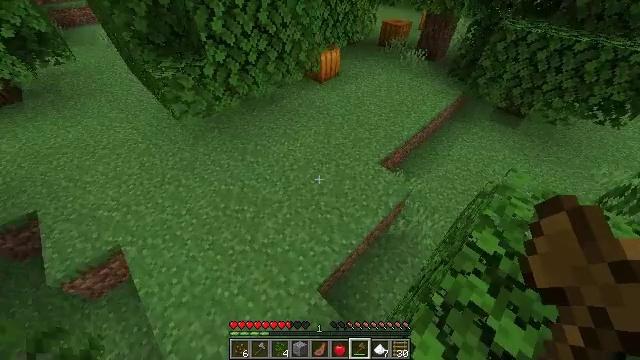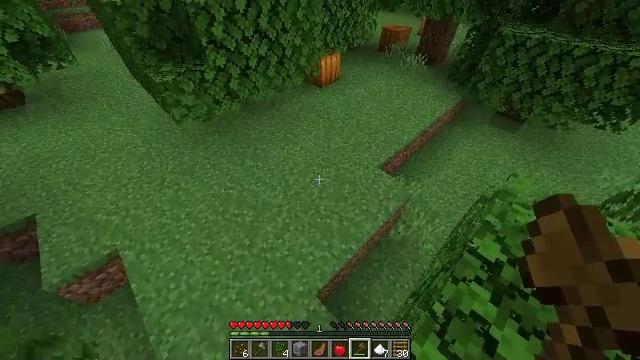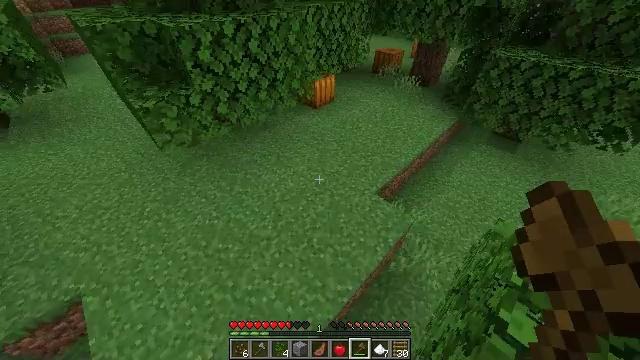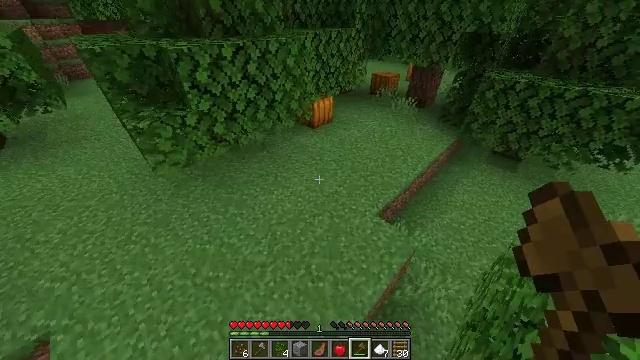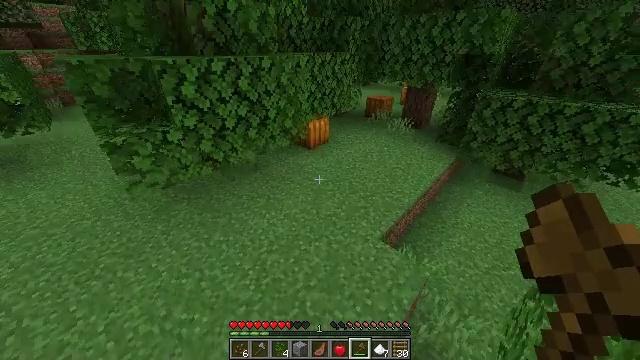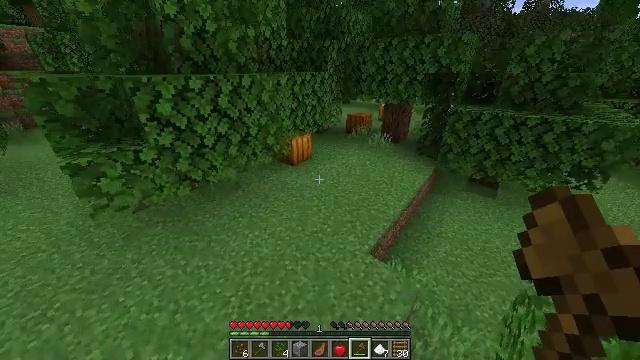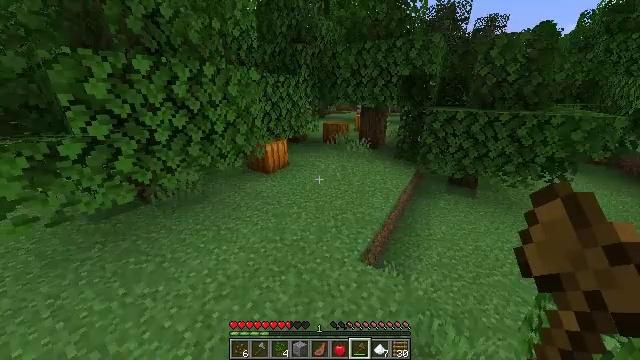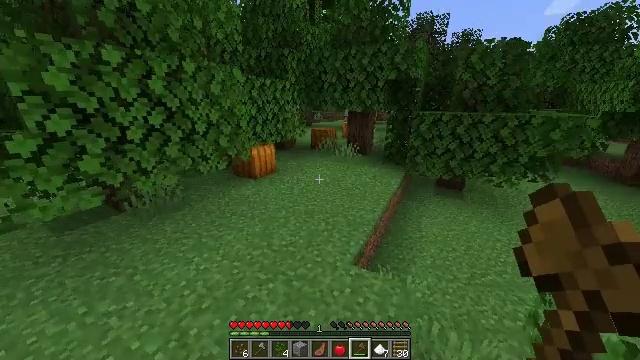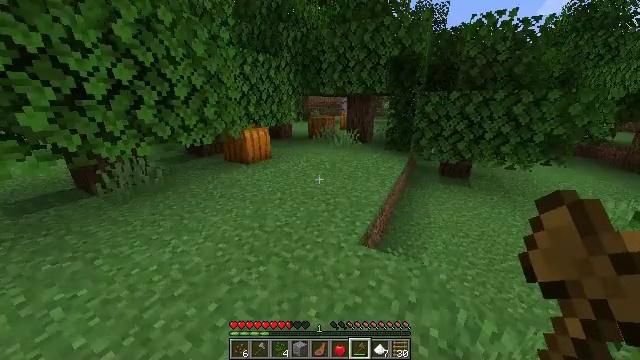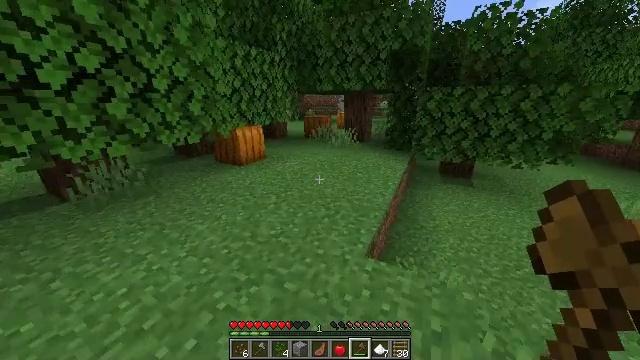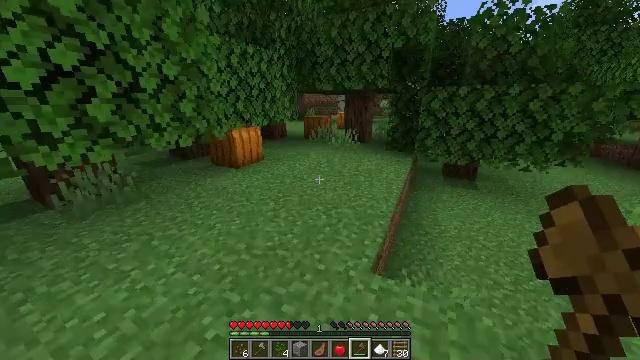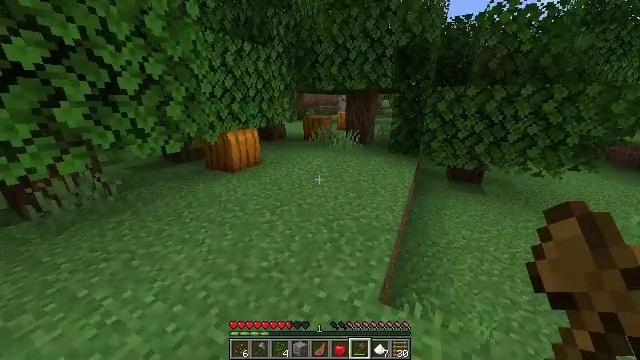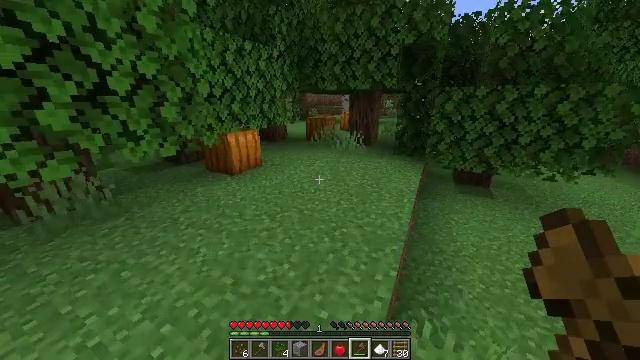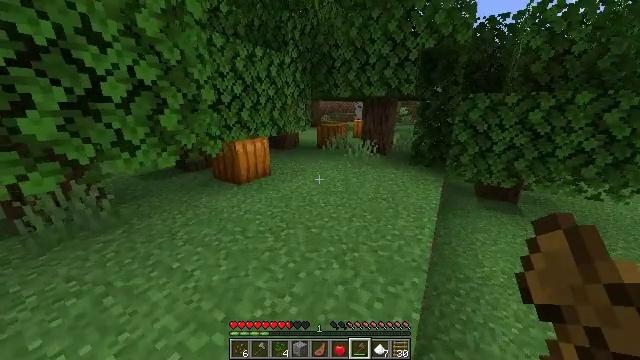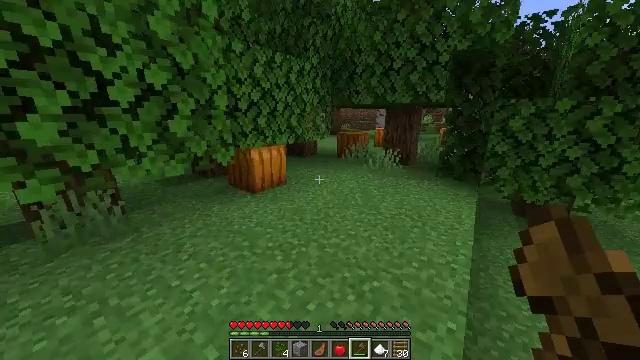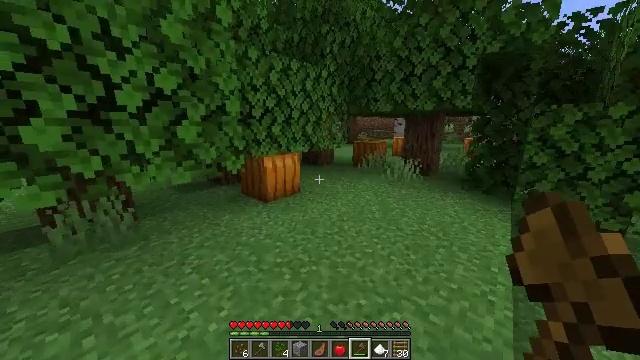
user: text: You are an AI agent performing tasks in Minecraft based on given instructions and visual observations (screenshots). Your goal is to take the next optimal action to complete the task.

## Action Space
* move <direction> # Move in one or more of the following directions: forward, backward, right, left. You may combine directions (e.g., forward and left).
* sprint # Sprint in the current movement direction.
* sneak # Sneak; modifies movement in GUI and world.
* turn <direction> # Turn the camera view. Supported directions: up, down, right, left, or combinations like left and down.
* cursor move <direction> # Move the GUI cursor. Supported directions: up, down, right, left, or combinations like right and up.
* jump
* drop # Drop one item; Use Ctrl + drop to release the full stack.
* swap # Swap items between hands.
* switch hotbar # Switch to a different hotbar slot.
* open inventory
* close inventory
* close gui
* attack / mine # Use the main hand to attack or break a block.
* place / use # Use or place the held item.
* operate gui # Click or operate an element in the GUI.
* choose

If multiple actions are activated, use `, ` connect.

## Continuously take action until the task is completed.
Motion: motion action
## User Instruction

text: Harvest a pumpkin from the field.
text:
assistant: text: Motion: move forward
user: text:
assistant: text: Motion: move forward, sprint, turn up
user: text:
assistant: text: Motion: move forward, sprint, turn up
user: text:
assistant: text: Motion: move forward, sprint, turn right and up
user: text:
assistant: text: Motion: move forward, turn right and up
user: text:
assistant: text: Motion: move forward, turn right and up
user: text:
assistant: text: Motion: move forward, turn right and up
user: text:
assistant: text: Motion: move forward, sprint
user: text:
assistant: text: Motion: move forward, sprint, turn right
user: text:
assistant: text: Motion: move forward, sprint
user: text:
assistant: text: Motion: move forward
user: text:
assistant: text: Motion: move forward
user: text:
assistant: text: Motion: move forward, turn left and up
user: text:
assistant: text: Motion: move forward, turn left and up
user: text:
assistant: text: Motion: move forward, turn left and up
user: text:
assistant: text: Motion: move forward, turn left and up
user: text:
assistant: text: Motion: move forward, turn left
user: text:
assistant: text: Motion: move forward, turn left
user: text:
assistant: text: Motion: move forward, turn left and down
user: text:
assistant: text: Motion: move forward and move right, turn left and down
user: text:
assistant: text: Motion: move forward and move right, turn left
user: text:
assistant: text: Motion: move forward and move right, turn left and down
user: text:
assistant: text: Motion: move forward and move right, turn left and down
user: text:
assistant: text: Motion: move forward and move right
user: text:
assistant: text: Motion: move forward and move right, attack / mine
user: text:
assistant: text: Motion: attack / mine
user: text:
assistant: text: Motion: turn down, attack / mine
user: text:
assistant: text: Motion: turn down, attack / mine
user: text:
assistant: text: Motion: turn down, attack / mine
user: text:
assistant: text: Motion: turn right, attack / mine